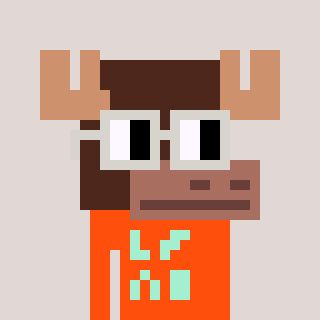
a pixel art character with square light gray glasses, a moose-shaped head and a orange-colored body on a warm background